Question: I need the help with Javascript 'onclick' Dropdown Menu.
The menu opens when I click the button and closes when I click outside.
The problem is that when I open one menu and click on another, the previous menu stays open.
I want the solution that when I open one menu when I open another menu the previous menu closes.

'''
<!DOCTYPE HTML>
<html>
<head>
<style>
* {
box-sizing: border-box;
}
body {
margin: 0;
}
.navbar {
width: 100%;
padding: 0 10% 0 10%;
overflow: hidden;
box-shadow: 0 2px 5px 0 rgba(0, 0, 0, 0.16), 0 2px 10px 0 rgba(0, 0, 0, 0.12);
}
.dropbtn {
font-size: 16px;
border: none;
outline: none;
padding: 21.5px 20px;
background-color: inherit;
margin: 0;
cursor: pointer;
font-weight: bolder;
color: #2d3436;
}
.dropdown {
float: left;
}
.dropdown-content {
display: none;
position: absolute;
background-color: #fff;
min-width: 460px;
box-shadow: 0 2px 5px 0 rgba(0, 0, 0, 0.16), 0 2px 10px 0 rgba(0, 0, 0, 0.12);
height: 450px;
}
.show {
display: block
}
</style>
</head>
<body>
<div class="navbar">
<div class="dropdown">
<button onclick="my1Function()" class="dropbtn dropbtn1">Dropdown <i class="fas fa-caret-down"></i></button>
<div id="myDropdown1" class="dropdown-content dropdown-content1">
</div>
</div>
<div class="dropdown">
<button onclick="my2Function()" class="dropbtn dropbtn2">Dropdown <i class="fas fa-caret-down"></i></button>
<div id="myDropdown2" class="dropdown-content dropdown-content2">
</div>
</div>
<div class="dropdown">
<button onclick="my3Function()" class="dropbtn dropbtn3">Dropdown <i class="fas fa-caret-down"></i></button>
<div id="myDropdown3" class="dropdown-content dropdown-content2">
</div>
</div>
</div>
<script>
function my1Function() {
document.getElementById("myDropdown1").classList.toggle("show");
}
function my2Function() {
document.getElementById("myDropdown2").classList.toggle("show");
}
function my3Function() {
document.getElementById("myDropdown3").classList.toggle("show");
}
window.onclick = function(event) {
if (!event.target.matches('.dropbtn')) {
var dropdowns = document.getElementsByClassName("dropdown-content");
var i;
for (i = 0; i < dropdowns.length; i++) {
var openDropdown = dropdowns[i];
if (openDropdown.classList.contains('show')) {
openDropdown.classList.remove('show');
}
}
}
}
</script>
</body>
</html>
'''
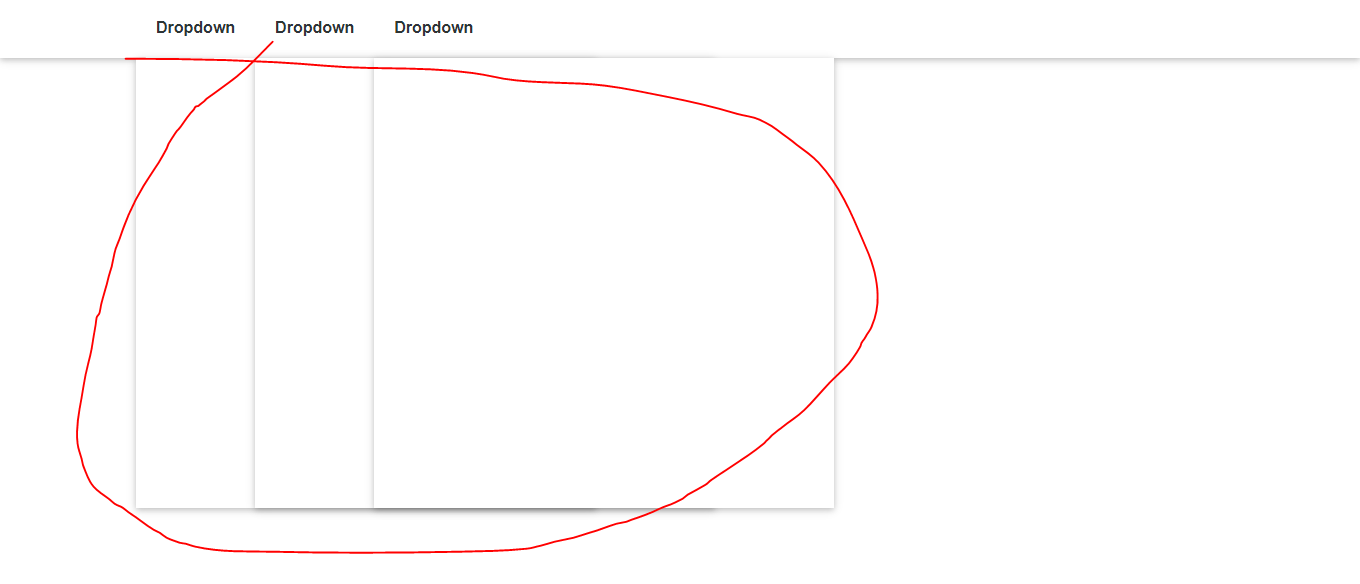
Answer: You may not need specific 'onclick' event like 'my1Function' for each dropdown button, instead use a generic event listener.
1. Hide any open dropdown content. (This takes care of hiding the dropdown content when clicked outside)
2. Show the dropdown content specific to the clicked button.
'''
<!DOCTYPE HTML>
<html>
<head>
<style>
* {
box-sizing: border-box;
}
body {
margin: 0;
}
.navbar {
width: 100%;
padding: 0 10% 0 10%;
overflow: hidden;
box-shadow: 0 2px 5px 0 rgba(0, 0, 0, 0.16), 0 2px 10px 0 rgba(0, 0, 0, 0.12);
}
.dropbtn {
font-size: 16px;
border: none;
outline: none;
padding: 21.5px 20px;
background-color: inherit;
margin: 0;
cursor: pointer;
font-weight: bolder;
color: #2d3436;
}
.dropdown {
float: left;
}
.dropdown-content {
display: none;
position: absolute;
background-color: #fff;
min-width: 460px;
box-shadow: 0 2px 5px 0 rgba(0, 0, 0, 0.16), 0 2px 10px 0 rgba(0, 0, 0, 0.12);
height: 450px;
}
.show {
display: block
}
</style>
</head>
<body>
<div class="navbar">
<div class="dropdown">
<button class="dropbtn dropbtn1">Dropdown 1<i class="fas fa-caret-down"></i></button>
<div id="myDropdown1" class="dropdown-content dropdown-content1">
</div>
</div>
<div class="dropdown">
<button class="dropbtn dropbtn2">Dropdown 2<i class="fas fa-caret-down"></i></button>
<div id="myDropdown2" class="dropdown-content dropdown-content2">
</div>
</div>
<div class="dropdown">
<button class="dropbtn dropbtn3">Dropdown 3<i class="fas fa-caret-down"></i></button>
<div id="myDropdown3" class="dropdown-content dropdown-content2">
</div>
</div>
</div>
<script>
window.addEventListener('click', function(event) {
// Hide any open dropdown content
const dropdownContents = document.querySelectorAll('.dropdown-content')
dropdownContents.forEach(content => {
content.classList.remove('show');
});
// Show the dropdown content respective to the clicked button
if (event.target.matches('.dropbtn')) {
event.target.nextElementSibling.classList.add('show');
}
})
</script>
</body>
</html>
'''